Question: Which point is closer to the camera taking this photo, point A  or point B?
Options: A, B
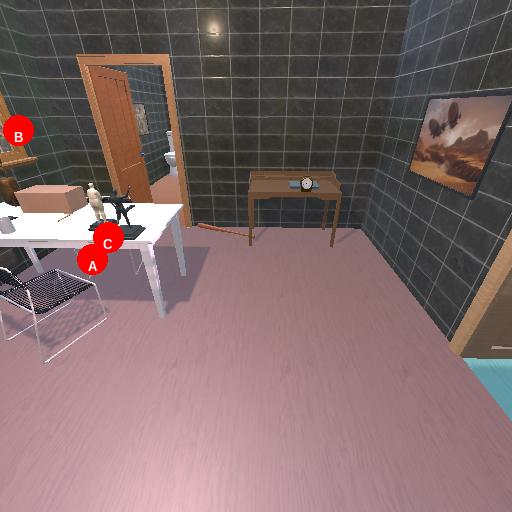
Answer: A